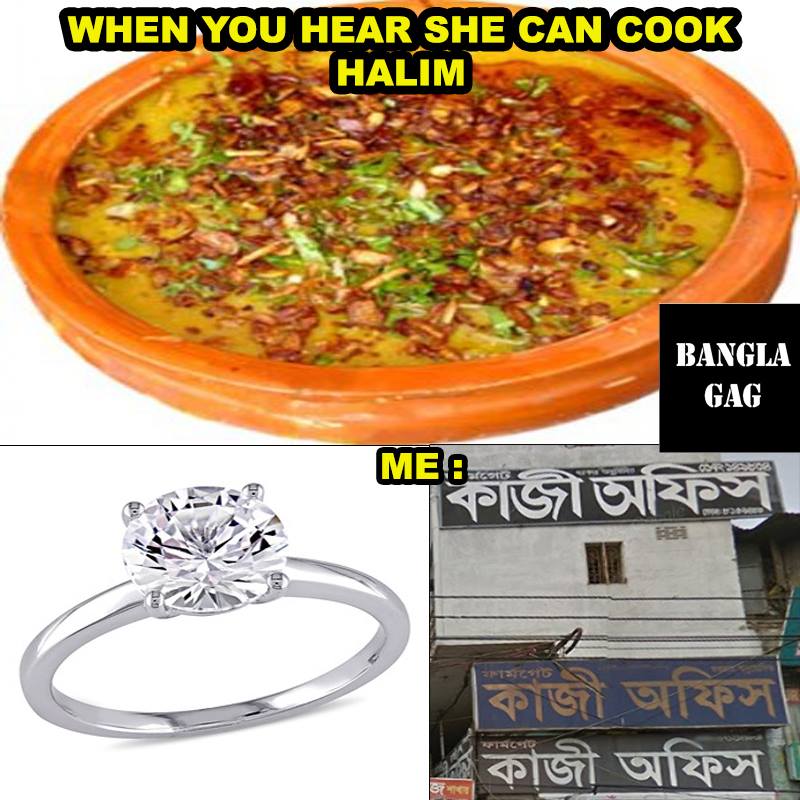
Caption: WHEN YOU HEAR SHE CAN COOK HALIM     ME:  কাজী অফিস    কাজী অফিস  কাজী অফিস
Label: non-hate